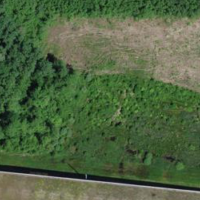
EUNIS habitat code: 57
Species observed at this site:
Milvus milvus
Pica pica
Corvus corone
Corvus corax